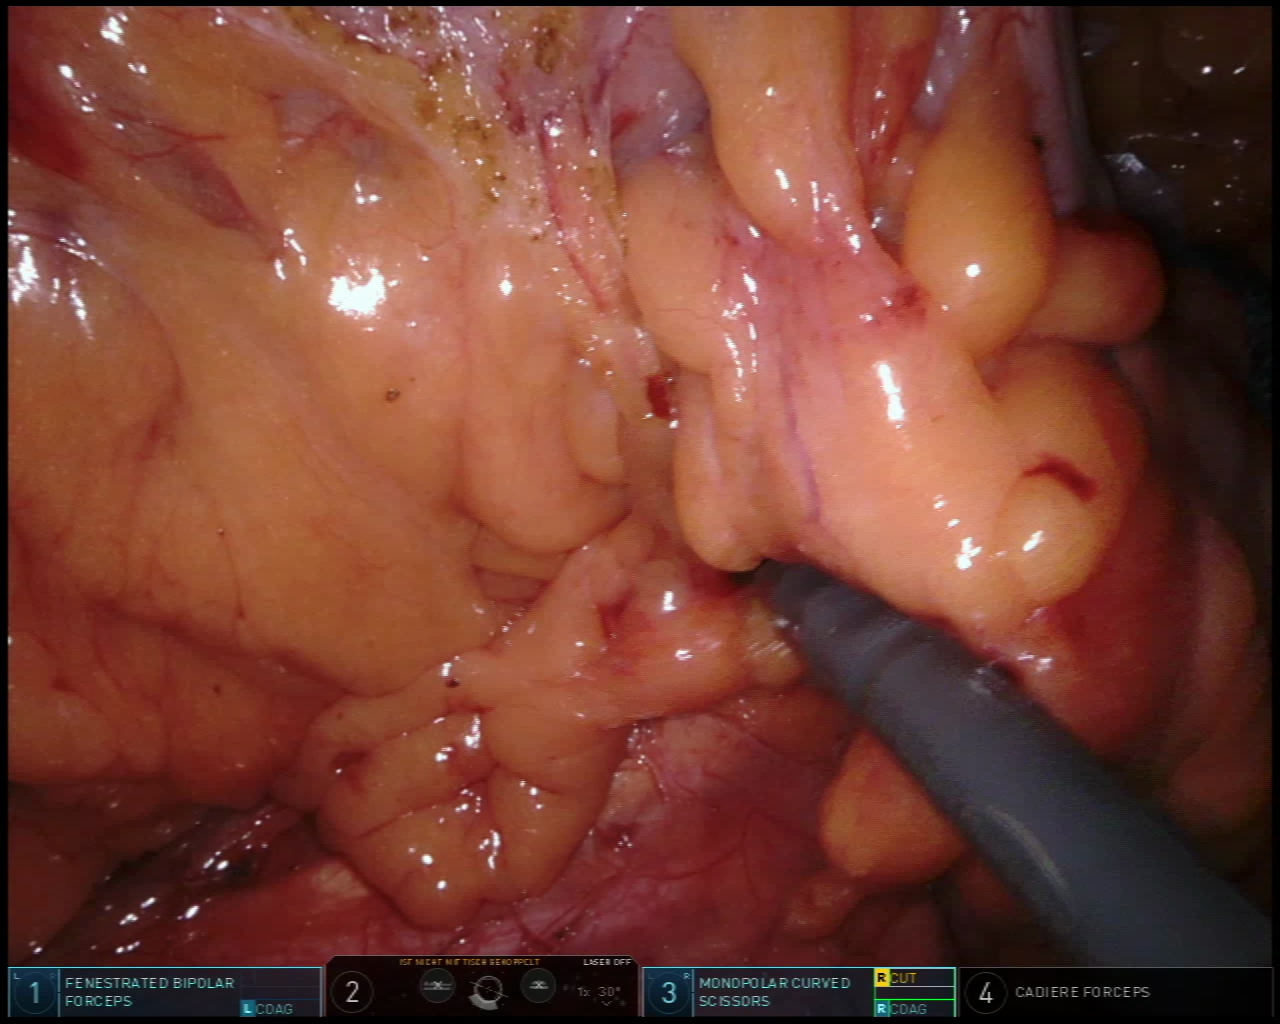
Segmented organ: ureter
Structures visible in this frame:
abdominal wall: no
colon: yes
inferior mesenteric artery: no
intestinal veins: no
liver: no
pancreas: no
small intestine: no
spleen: no
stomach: no
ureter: yes
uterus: no
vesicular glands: no